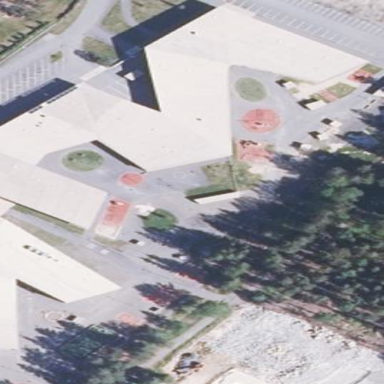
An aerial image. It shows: School building with skillion roof shape.